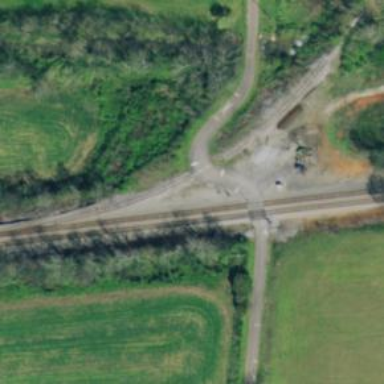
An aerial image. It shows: Railway level crossing.